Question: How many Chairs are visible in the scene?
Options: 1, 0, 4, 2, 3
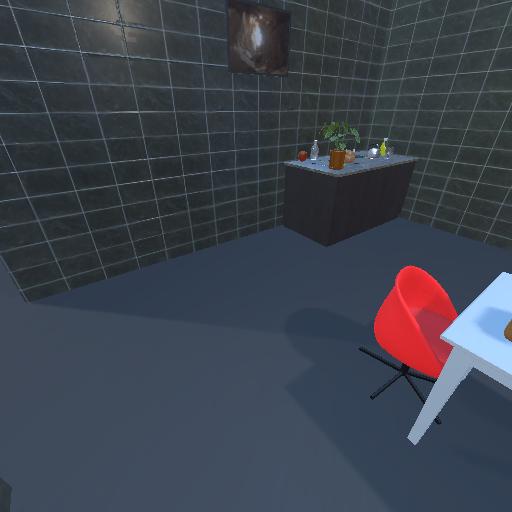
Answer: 1